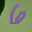
Label: 6